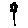
Label: flower